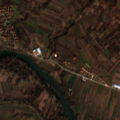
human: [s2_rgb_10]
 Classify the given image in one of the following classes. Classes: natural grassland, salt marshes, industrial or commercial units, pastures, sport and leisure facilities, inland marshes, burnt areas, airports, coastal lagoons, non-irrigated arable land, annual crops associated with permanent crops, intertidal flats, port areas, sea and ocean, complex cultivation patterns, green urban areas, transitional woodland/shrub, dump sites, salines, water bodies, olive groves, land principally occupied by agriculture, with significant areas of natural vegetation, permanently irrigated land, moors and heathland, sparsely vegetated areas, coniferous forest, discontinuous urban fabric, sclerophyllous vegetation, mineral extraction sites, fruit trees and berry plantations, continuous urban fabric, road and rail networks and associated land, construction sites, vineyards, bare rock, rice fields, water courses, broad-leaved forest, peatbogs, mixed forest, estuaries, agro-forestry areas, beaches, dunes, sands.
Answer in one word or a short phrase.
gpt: discontinuous urban fabric, non-irrigated arable land, complex cultivation patterns, land principally occupied by agriculture, with significant areas of natural vegetation, water courses